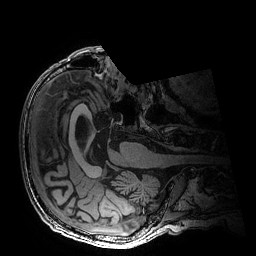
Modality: T1w
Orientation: axial
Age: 76
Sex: male
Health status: healthy
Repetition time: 2.53 s
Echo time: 0.0034 s